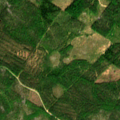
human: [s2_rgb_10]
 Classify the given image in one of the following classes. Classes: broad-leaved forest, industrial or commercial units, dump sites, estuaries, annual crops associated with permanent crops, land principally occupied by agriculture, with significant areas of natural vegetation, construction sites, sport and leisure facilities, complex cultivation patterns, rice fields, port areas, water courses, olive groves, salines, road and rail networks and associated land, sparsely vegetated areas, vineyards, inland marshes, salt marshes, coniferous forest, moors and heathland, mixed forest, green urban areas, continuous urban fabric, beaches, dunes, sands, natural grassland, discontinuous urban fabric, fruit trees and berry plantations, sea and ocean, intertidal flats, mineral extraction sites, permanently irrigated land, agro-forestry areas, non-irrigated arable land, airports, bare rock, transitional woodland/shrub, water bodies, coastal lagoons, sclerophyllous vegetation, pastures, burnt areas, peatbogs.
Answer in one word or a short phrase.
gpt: coniferous forest, mixed forest, transitional woodland/shrub